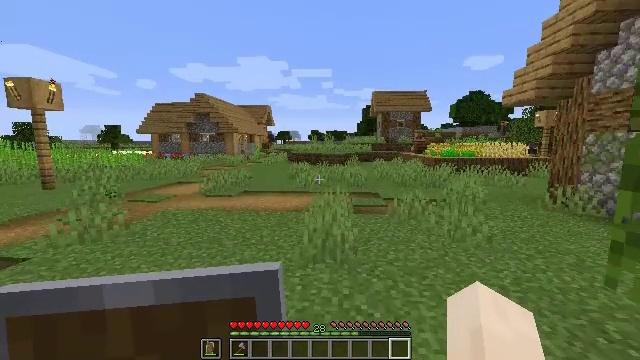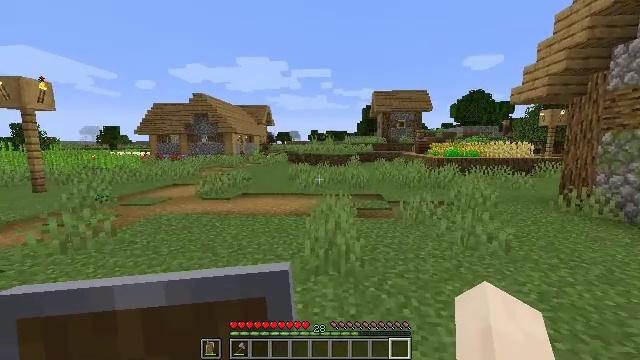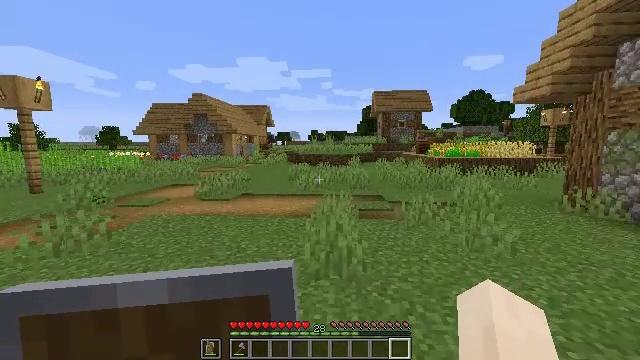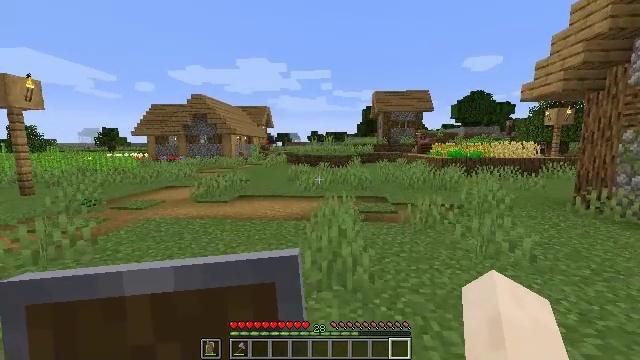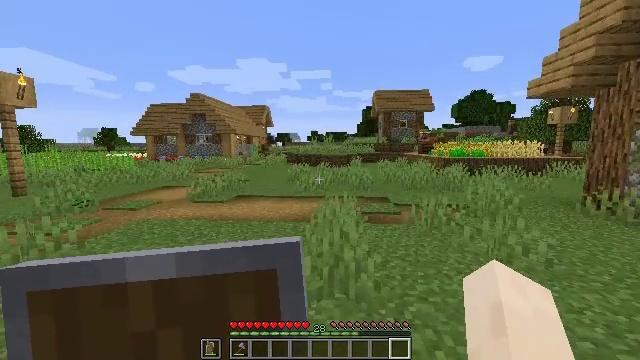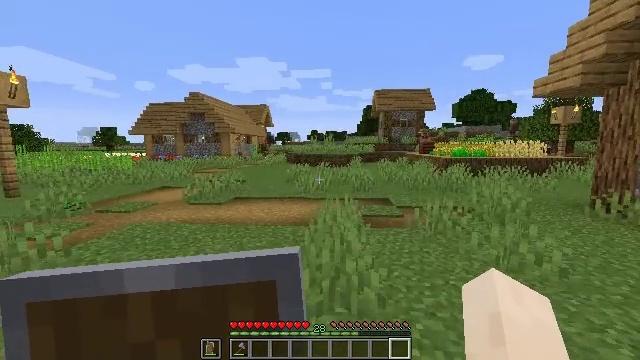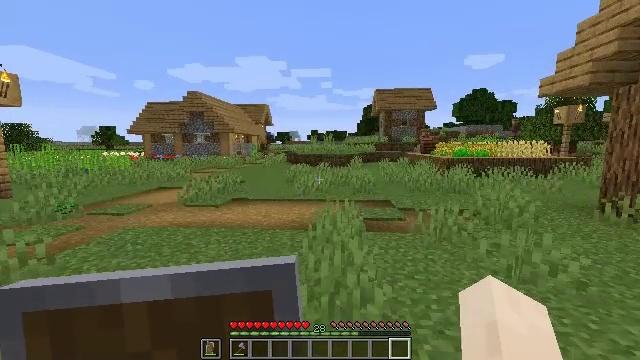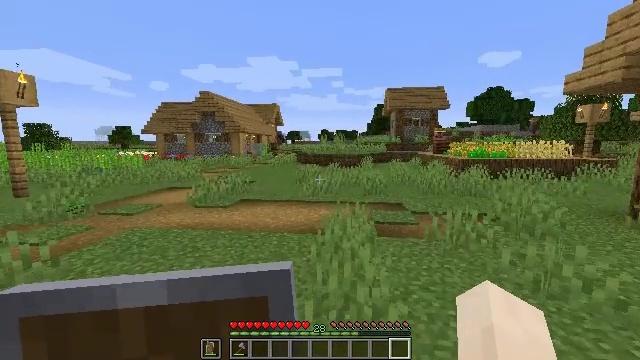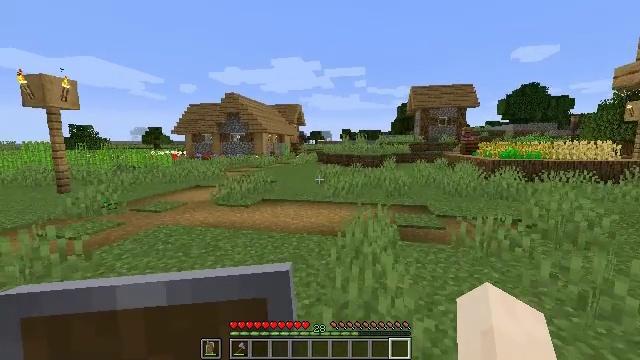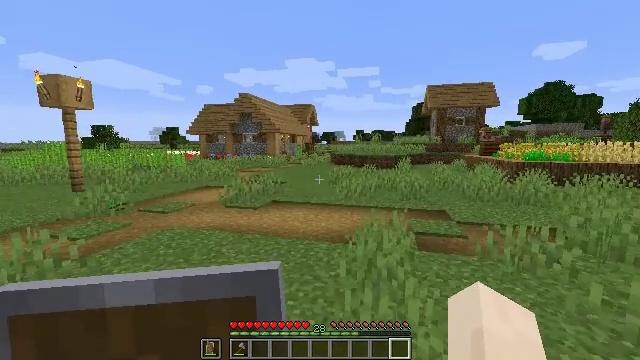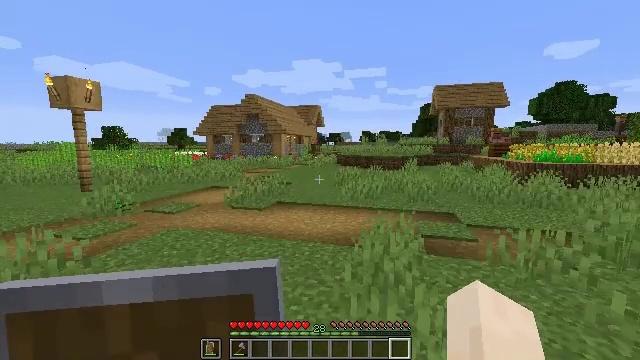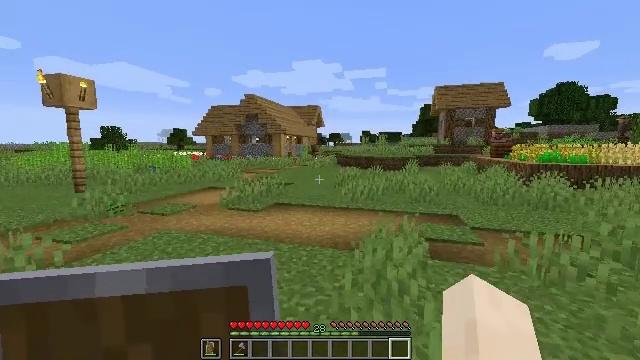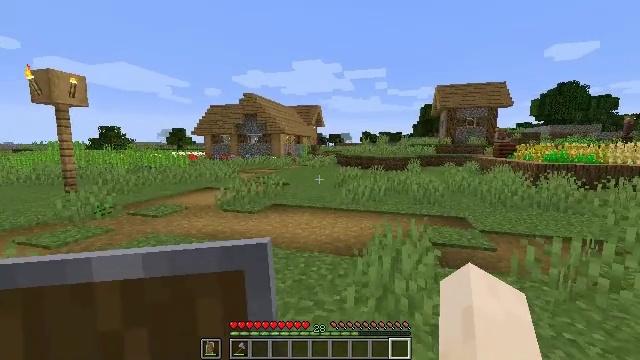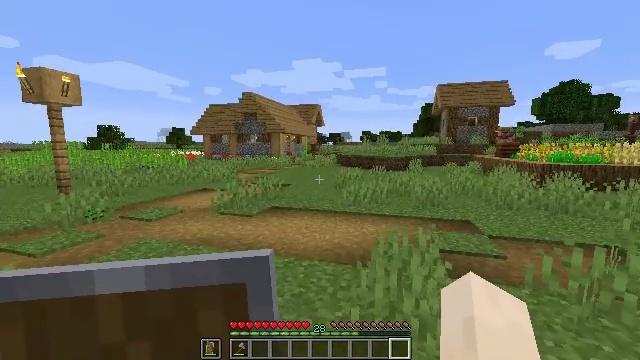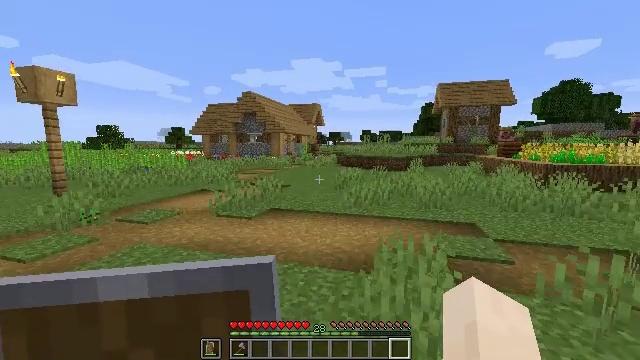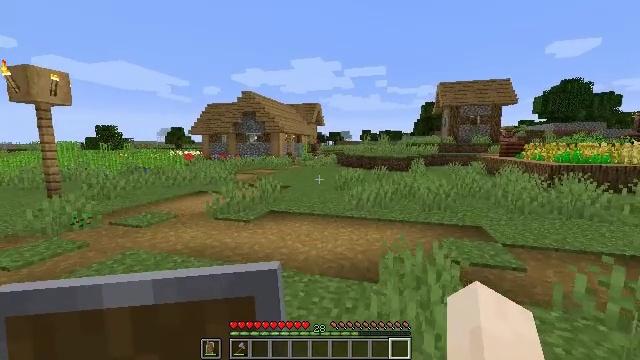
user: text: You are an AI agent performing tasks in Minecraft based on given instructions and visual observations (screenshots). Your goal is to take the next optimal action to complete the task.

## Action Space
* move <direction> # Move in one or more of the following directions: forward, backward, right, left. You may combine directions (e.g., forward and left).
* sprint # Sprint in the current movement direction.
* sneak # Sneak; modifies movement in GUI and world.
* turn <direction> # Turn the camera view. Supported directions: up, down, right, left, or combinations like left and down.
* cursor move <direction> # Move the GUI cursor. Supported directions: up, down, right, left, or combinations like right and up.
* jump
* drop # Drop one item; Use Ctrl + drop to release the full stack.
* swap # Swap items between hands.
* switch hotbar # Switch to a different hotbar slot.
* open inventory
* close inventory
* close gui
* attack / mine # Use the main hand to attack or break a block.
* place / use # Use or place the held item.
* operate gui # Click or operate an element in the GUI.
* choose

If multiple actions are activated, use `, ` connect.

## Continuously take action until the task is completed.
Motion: motion action
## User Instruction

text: Get smooth stone for building.
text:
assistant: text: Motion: move forward
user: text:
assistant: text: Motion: move forward
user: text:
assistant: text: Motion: move forward
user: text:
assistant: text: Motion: move forward
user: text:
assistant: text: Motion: move forward
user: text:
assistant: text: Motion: move forward
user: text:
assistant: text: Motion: move forward, turn left
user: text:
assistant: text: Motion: move forward, turn left
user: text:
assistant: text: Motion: move forward, turn left
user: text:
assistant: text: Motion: move forward, turn left
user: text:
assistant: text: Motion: move forward
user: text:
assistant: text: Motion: move forward
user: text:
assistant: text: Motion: move forward
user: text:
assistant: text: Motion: move forward
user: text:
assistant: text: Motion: move forward
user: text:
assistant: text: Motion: move forward
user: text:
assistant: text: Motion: move forward
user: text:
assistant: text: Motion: move forward
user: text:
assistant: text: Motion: move forward
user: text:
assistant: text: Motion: move forward
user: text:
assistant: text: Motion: move forward
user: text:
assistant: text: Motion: move forward
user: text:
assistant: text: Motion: move forward
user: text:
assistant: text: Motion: move forward
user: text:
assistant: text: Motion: move forward, turn left and up
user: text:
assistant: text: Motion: move forward, turn left and up
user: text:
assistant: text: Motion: move forward
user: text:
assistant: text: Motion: move forward
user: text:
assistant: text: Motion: move forward
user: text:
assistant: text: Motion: move forward